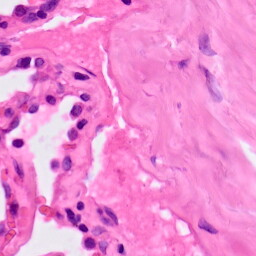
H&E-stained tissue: Lung